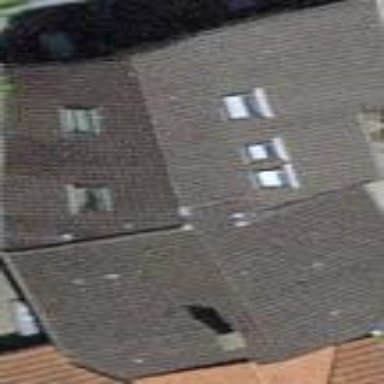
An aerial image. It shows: Semi-detached house.